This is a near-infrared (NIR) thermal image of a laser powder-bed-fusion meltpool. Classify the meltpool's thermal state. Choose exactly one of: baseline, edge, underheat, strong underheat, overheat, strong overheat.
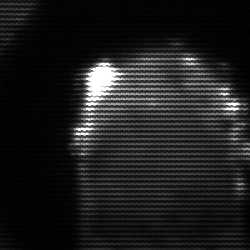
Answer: baseline